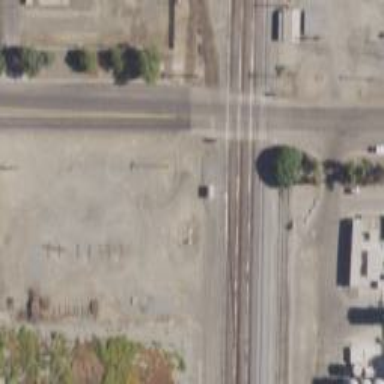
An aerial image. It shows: Railway siding with rails.